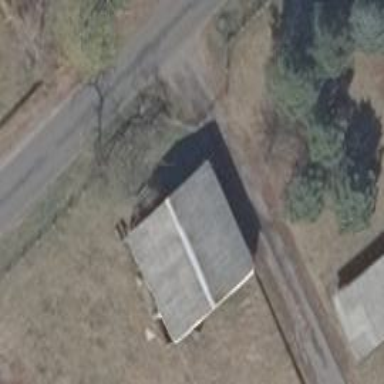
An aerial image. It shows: Shed building.